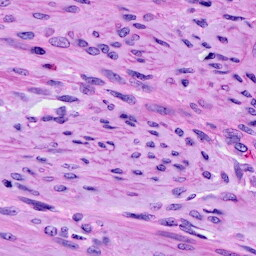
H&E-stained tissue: Cervix